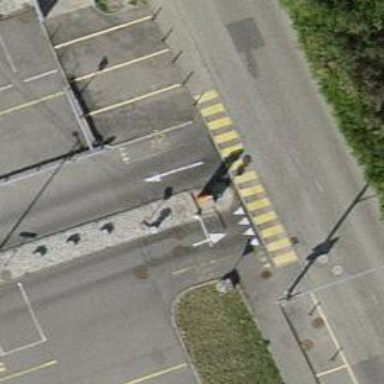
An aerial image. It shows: Uncontrolled zebra crossing on the road.